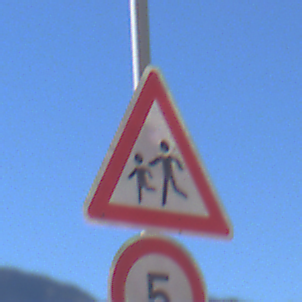
Verkehrszeichen: KinderRechts
Zusatzzeichen unten: Geschwindigkeit5
Umgebung: Outdoor, RoadRail
Tageszeit: MorningAfternoon
Wetter: Clear
Licht: Natural
Jahreszeit: NotSpecified
Kontrast: HighContrast